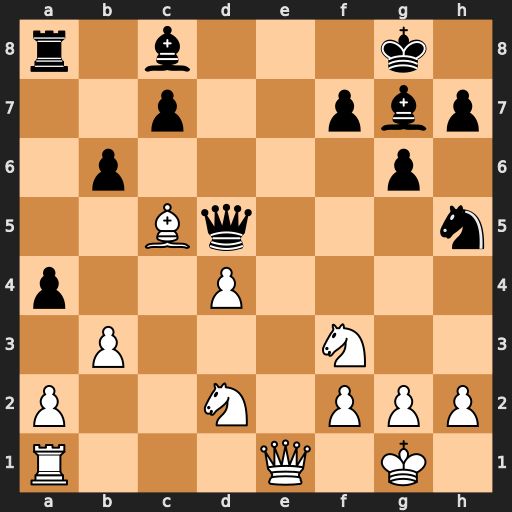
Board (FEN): r1b3k1/2p2pbp/1p4p1/2Bq3n/p2P4/1P3N2/P2N1PPP/R3Q1K1
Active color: w
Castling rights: -
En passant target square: -
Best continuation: Qe8+ Bf8 Qxf8#